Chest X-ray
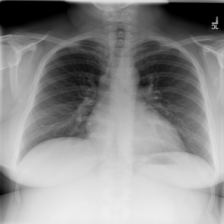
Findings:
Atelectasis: negative
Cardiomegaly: negative
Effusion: negative
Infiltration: negative
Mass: negative
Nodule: negative
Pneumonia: negative
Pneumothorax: negative
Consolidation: negative
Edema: negative
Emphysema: negative
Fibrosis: negative
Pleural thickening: negative
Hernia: negative